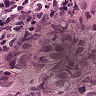
Metastatic tissue present: yes